Aerial crown-view tile of a tropical tree (Barro Colorado Island, Panama), acquired 20250616:
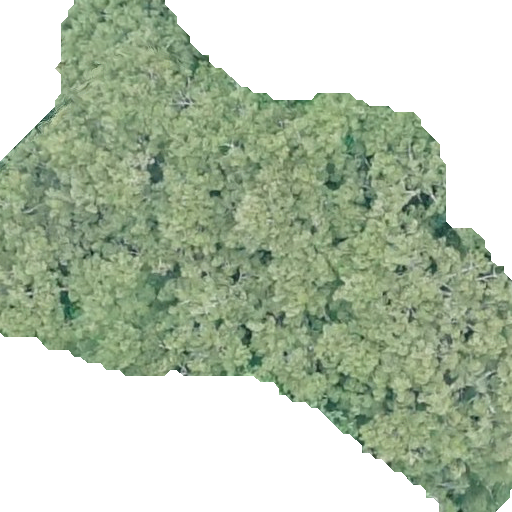
Species: Handroanthus guayacan
GBIF accepted scientific name: Handroanthus guayacan
Crown area: 263.16 m²